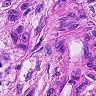
Metastatic tissue present: yes